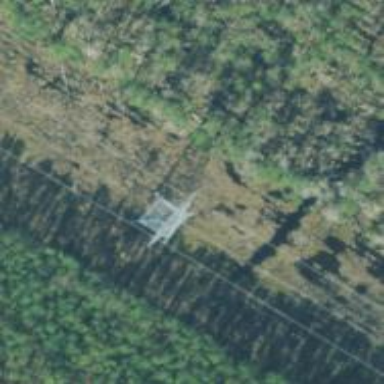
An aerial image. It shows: Lattice structure tower.